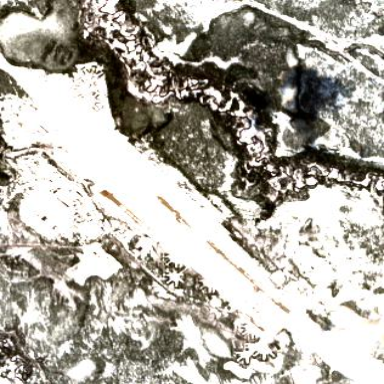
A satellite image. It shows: Military airfield located within aerodrome.